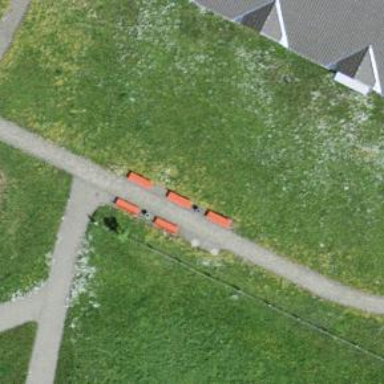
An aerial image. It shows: Bench.